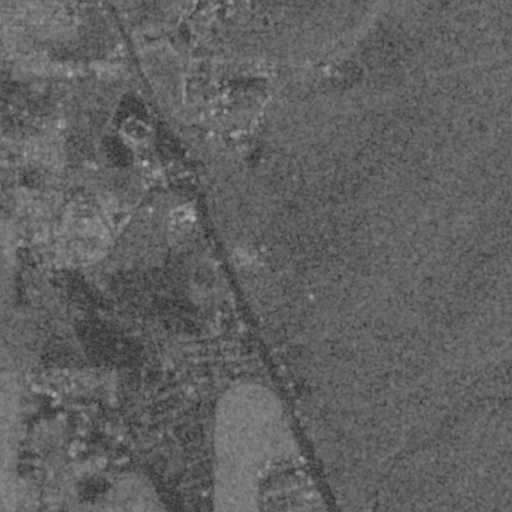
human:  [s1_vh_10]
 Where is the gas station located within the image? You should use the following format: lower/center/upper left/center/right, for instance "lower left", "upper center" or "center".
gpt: The gas station is located in the center left of the image.
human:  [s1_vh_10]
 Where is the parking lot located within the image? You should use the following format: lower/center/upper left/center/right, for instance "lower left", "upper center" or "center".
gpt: The parking lot is located in the center left of the image.
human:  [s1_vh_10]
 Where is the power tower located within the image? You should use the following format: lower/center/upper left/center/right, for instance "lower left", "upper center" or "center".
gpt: The power tower is located in the lower of the image.
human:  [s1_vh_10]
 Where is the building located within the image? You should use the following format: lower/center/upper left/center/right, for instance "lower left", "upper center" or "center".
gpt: The building is located in the upper left of the image.
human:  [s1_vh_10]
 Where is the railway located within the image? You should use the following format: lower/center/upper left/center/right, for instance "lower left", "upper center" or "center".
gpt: The railway is located in the left of the image.
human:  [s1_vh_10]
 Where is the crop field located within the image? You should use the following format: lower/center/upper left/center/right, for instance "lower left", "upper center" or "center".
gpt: There is no crop field in the image.

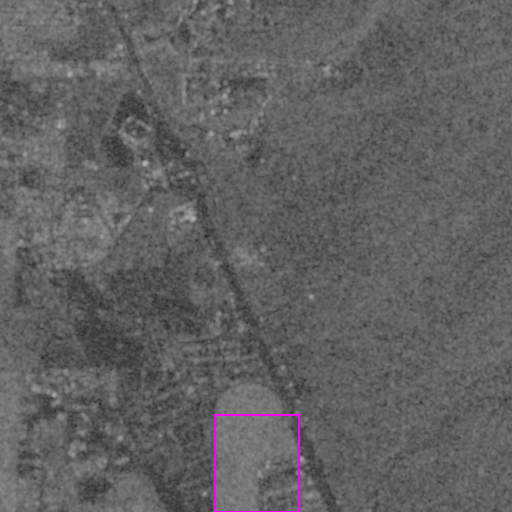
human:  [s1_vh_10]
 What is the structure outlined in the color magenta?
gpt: The structure outlined in magenta is a crop field.
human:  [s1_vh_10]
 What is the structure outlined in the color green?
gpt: There is no green outline.